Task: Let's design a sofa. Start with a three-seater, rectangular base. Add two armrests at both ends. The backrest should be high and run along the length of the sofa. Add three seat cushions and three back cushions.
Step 229:
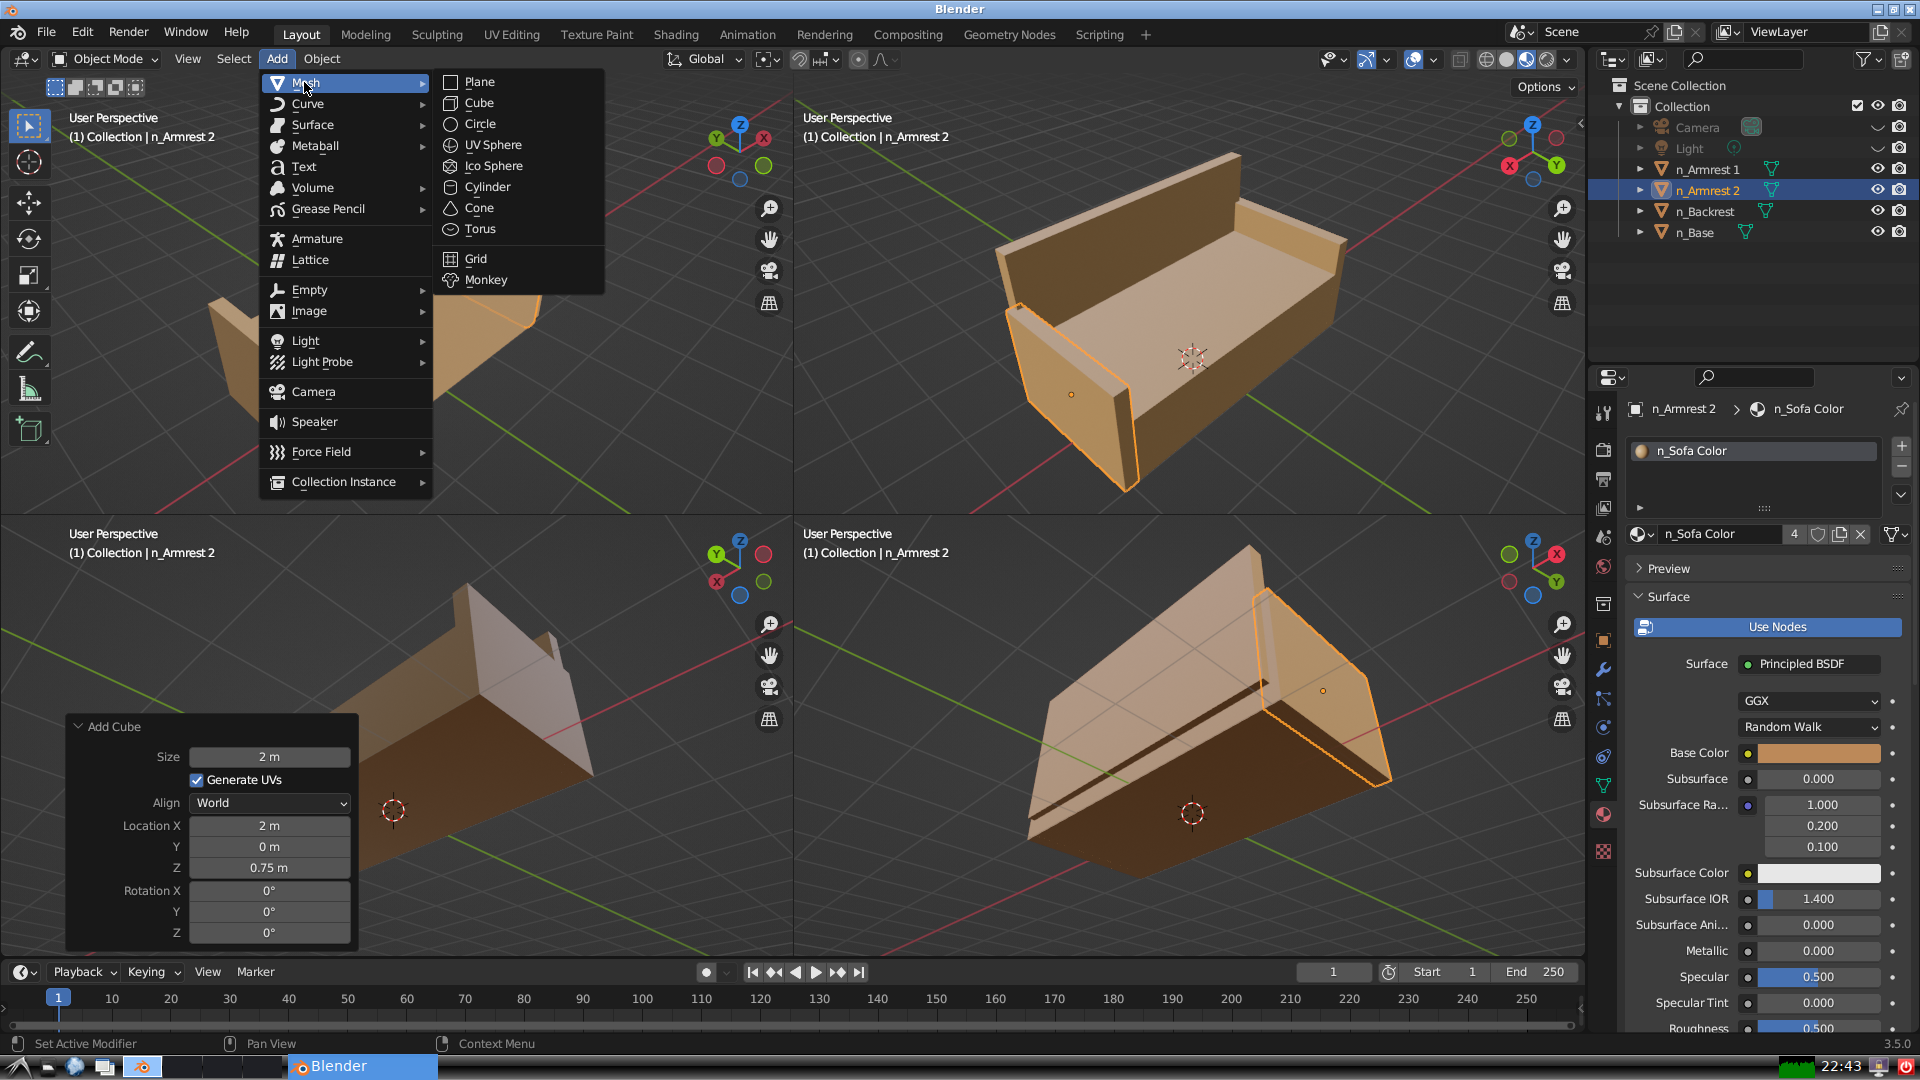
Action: {"mouse_move": [499, 101]}